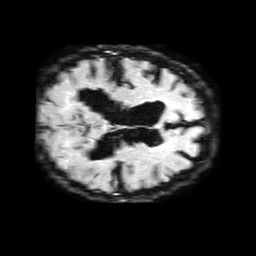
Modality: FLAIR
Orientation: axial
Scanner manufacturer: philips
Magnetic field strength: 1.5 T
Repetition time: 6 s
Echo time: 0.1012 s